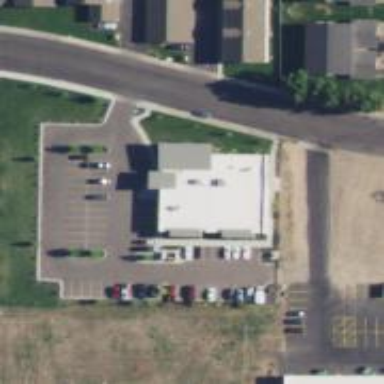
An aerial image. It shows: Healthcare clinic is depicted in the image.